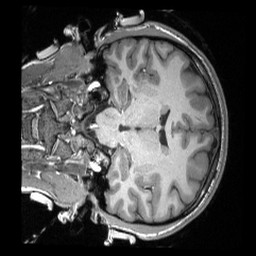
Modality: T1w
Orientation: coronal
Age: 27
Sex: female
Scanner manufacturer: siemens
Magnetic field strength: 3 T
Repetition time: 2.3 s
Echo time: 0.00308 s